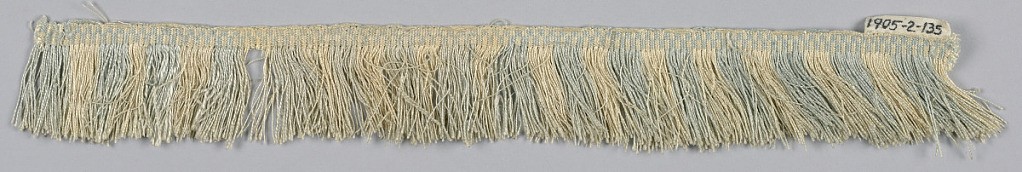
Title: Fringe
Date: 17th century
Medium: silk Technique: woven
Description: Fringe in blue and white with a plain-woven heading. Blue and white skirt threads are arranged in stripes.